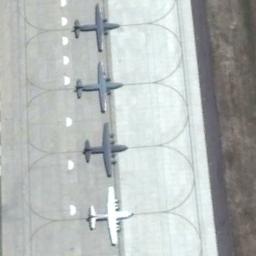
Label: airplane